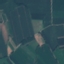
Land use / land cover: AnnualCrop